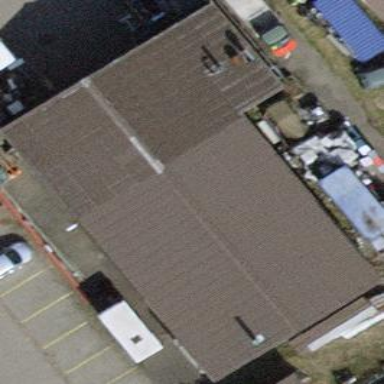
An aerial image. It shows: Building housing car repair shop.